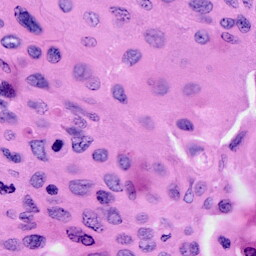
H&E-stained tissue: Cervix